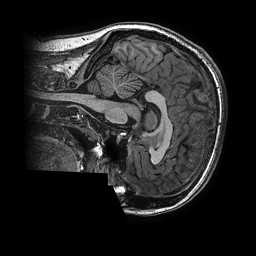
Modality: T1w
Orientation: sagittal
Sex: female
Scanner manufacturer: ge
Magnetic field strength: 3 T
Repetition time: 0.0077 s
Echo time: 0.003436 s